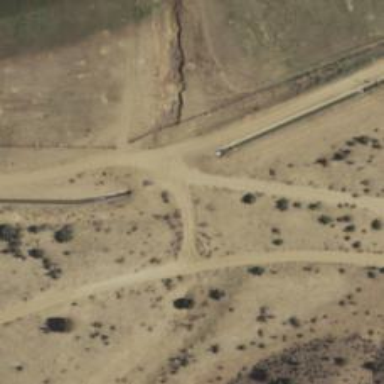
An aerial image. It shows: Culvert tunnel under canal.